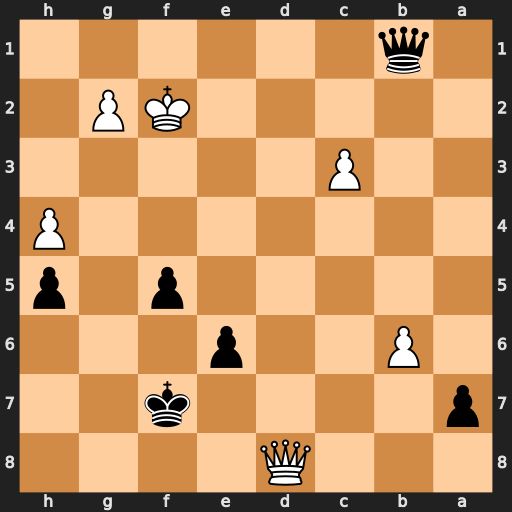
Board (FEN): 3Q4/p4k2/1P2p3/5p1p/7P/2P5/5KP1/1q6
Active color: b
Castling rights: -
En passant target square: -
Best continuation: Qxb6+ Qxb6 axb6